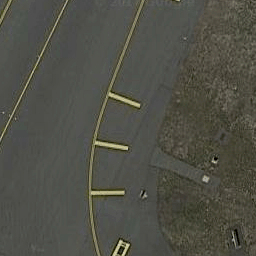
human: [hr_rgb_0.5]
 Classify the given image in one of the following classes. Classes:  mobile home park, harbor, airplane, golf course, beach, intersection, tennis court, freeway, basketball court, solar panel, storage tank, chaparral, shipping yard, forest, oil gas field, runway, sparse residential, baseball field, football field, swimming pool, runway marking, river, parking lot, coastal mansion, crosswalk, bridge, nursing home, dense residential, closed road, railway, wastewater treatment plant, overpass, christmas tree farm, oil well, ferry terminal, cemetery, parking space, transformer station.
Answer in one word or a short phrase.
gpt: runway marking